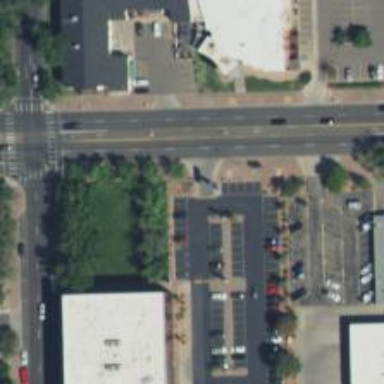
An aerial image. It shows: Parking space is available.